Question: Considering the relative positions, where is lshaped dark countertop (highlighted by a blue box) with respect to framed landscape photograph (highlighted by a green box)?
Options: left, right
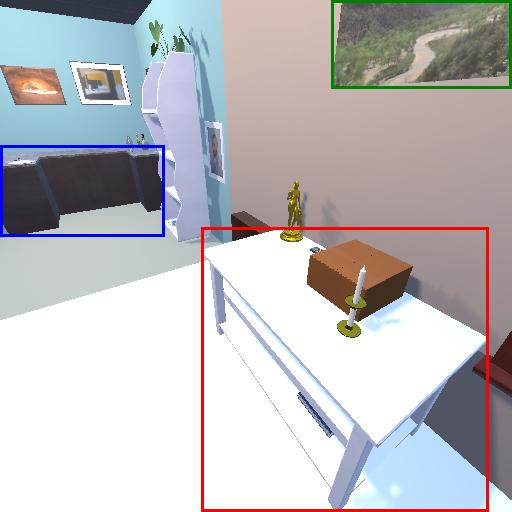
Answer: left